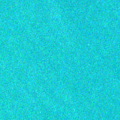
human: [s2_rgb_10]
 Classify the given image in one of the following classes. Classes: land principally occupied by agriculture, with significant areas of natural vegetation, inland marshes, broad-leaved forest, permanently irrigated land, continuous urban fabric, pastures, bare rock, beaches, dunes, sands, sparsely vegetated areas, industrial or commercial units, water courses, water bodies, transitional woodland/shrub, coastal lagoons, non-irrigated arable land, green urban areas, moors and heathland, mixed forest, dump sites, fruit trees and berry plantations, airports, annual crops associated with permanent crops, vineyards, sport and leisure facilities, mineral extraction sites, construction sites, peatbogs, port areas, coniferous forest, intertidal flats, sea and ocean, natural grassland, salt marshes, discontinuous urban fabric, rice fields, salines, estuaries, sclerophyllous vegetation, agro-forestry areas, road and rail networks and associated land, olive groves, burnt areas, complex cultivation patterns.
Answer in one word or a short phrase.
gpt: sea and ocean